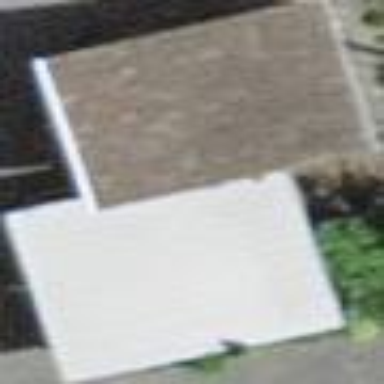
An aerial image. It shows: View of roof of building.